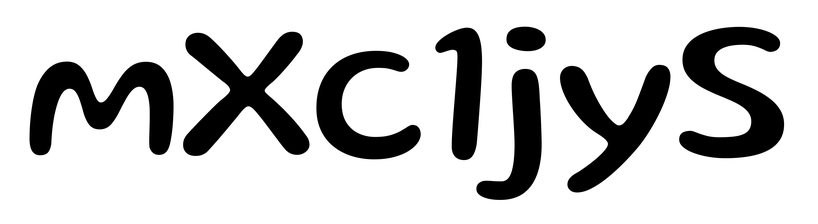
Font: Gluten_Regular